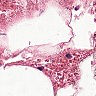
Metastatic tissue present: no